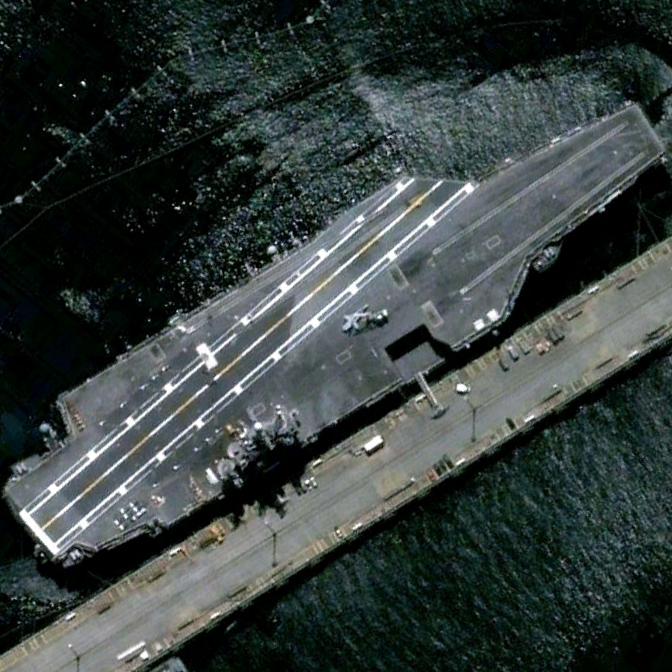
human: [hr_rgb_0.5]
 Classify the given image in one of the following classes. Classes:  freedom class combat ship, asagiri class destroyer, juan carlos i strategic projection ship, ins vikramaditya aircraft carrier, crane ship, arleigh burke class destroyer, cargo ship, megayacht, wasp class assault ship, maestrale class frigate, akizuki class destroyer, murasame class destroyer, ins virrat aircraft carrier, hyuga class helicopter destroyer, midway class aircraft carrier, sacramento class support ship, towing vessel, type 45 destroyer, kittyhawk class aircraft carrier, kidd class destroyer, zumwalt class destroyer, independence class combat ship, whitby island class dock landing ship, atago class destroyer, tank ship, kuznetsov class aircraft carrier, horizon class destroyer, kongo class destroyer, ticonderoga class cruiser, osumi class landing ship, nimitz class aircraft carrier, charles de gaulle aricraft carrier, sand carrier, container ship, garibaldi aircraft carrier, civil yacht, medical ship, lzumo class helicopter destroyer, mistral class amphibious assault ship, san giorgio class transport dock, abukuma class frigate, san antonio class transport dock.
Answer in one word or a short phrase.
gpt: Nimitz class aircraft carrier